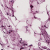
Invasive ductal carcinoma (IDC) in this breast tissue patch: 0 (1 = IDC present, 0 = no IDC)